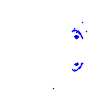
Particle: proton